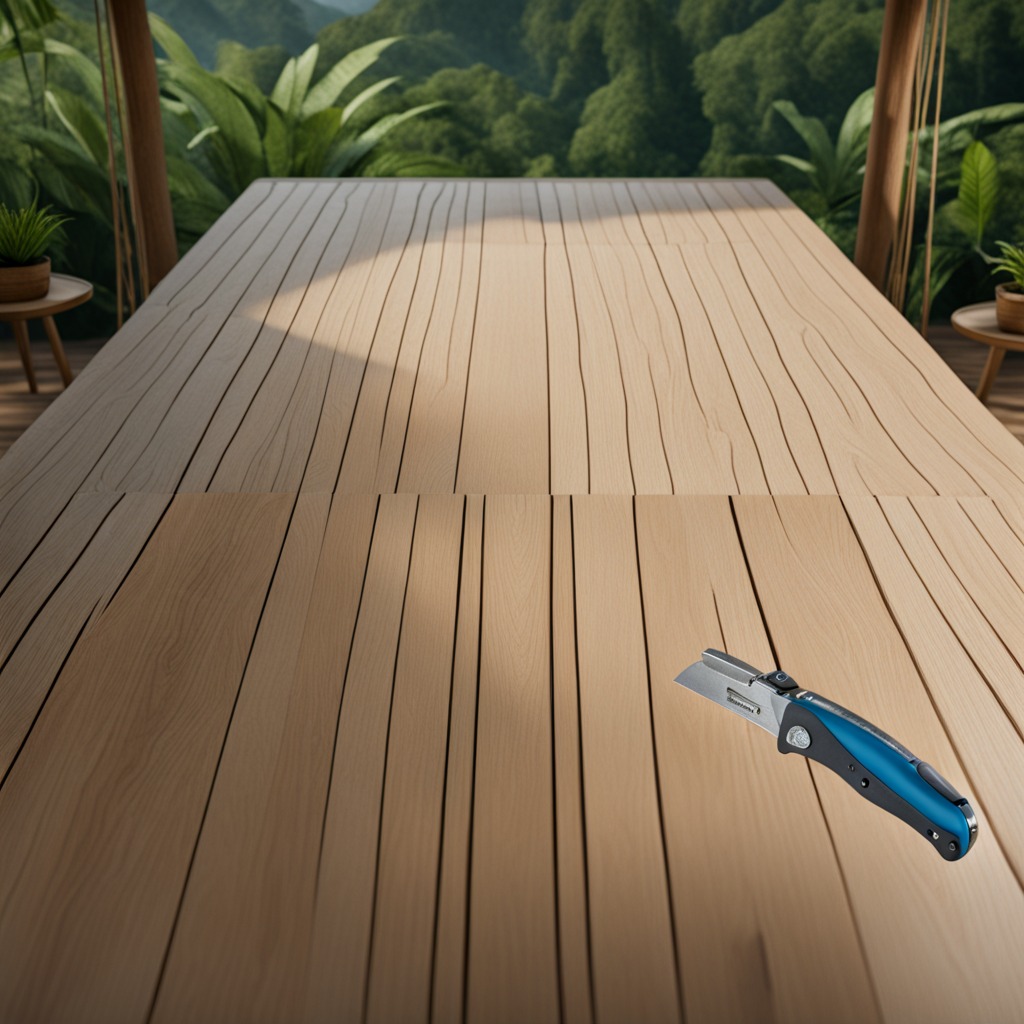
A utility knife lies on a wooden table in a jungle field workshop tent.